Aerial crown-view tile of a tropical tree (Barro Colorado Island, Panama), acquired 20240611:
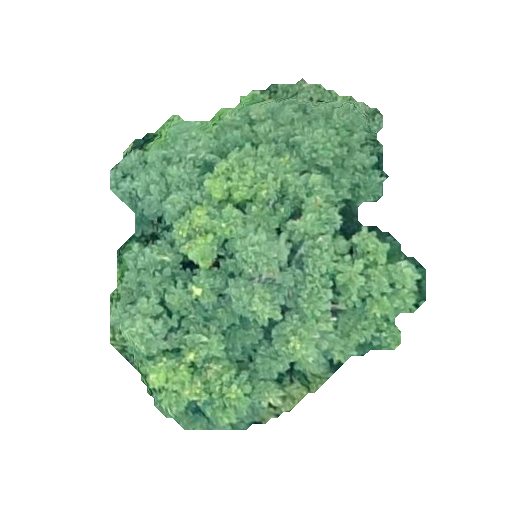
Species: Jacaranda copaia
GBIF accepted scientific name: Jacaranda copaia
Crown area: 123.567 m²